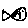
Label: fish